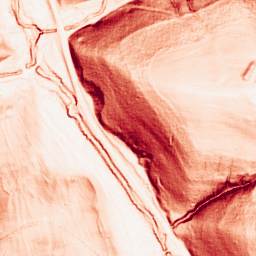
Category: morphological
Decomposition family: morphological_square
Decomposition parameters: operation: gradient
size: 3
Upsampling method: bspline
Upsampling parameters: scale: 4
Upsampling scale: 4